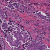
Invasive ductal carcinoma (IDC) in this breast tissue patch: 1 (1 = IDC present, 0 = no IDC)